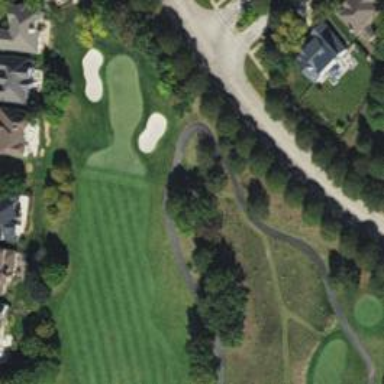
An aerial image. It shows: Path used for both walking and golf.